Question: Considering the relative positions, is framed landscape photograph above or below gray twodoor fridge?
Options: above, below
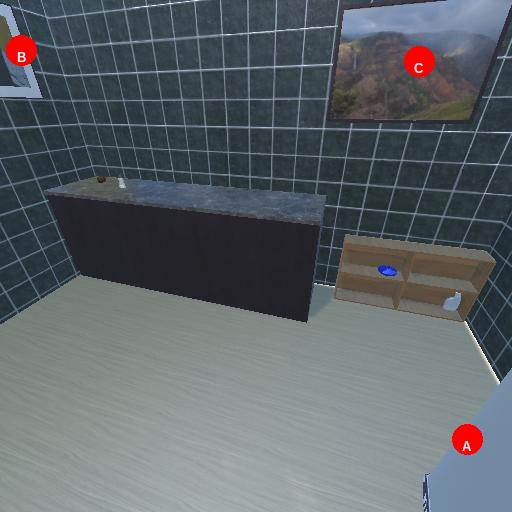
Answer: above